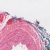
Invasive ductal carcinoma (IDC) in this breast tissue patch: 0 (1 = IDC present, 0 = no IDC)